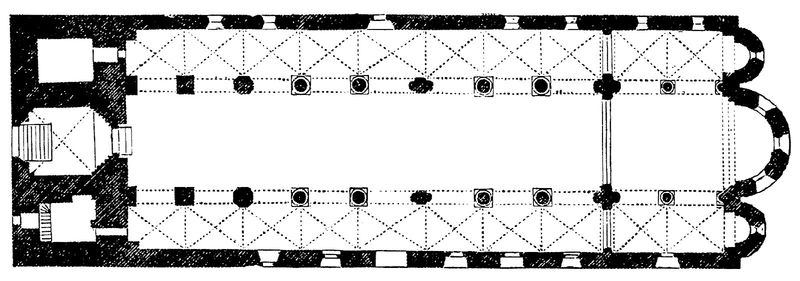
Titel: Stiftskirche Seckau
Standort: Seckau/Steiermark, Stiftskirche (EU - AUT)
Schlagwörter: fenster, skizze, stützen, säulen, zeichnung, architektur, kirche, schiffe, bogen, treppe, punkte, gang, entwurf, altar, hauptschiff, langhaus, kreuzrippengewölbe, seitenschiff, altarraum, chor, säulengang, grundriss, tonnengewölbe, treppenaufgang, stützenwechsel, abseiten, vierung, westwerk, absiden